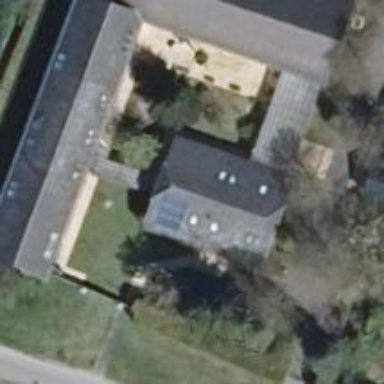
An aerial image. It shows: Grey house with half-hipped roof oriented along the building.